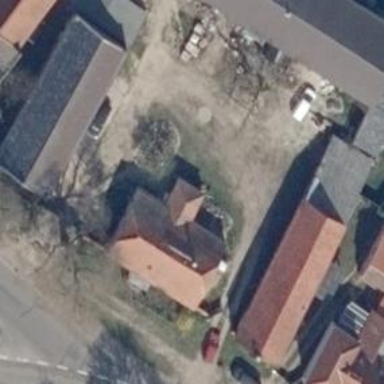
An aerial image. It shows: Rural barn.